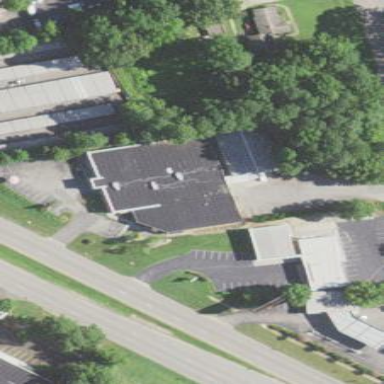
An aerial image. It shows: Commercial building.